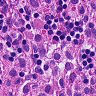
Metastatic tissue present: no